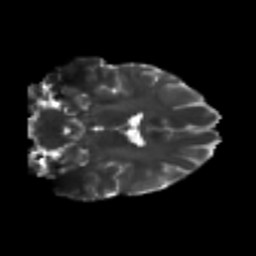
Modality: T2w
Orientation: coronal
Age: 25
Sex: male
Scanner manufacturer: siemens
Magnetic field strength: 3 T
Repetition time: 3.5 s
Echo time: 0.113 s